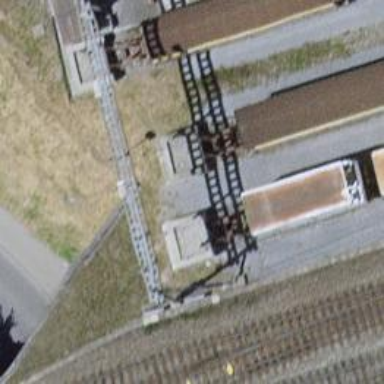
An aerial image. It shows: Railway buffer stop.